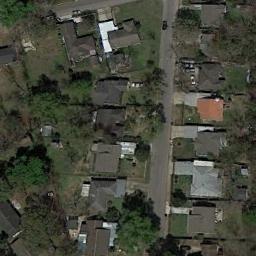
Label: residential